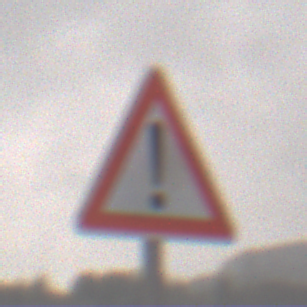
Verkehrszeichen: Gefahrenstelle
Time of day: Midday
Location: Outdoor (Nature)
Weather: Overcast
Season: Winter
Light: Natural